Interaction volume radius: 10 \u00c5
Interaction volume height: 10 \u00c5
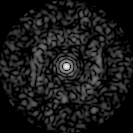
Disorder parameter: 0.8203